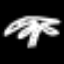
Label: palm tree